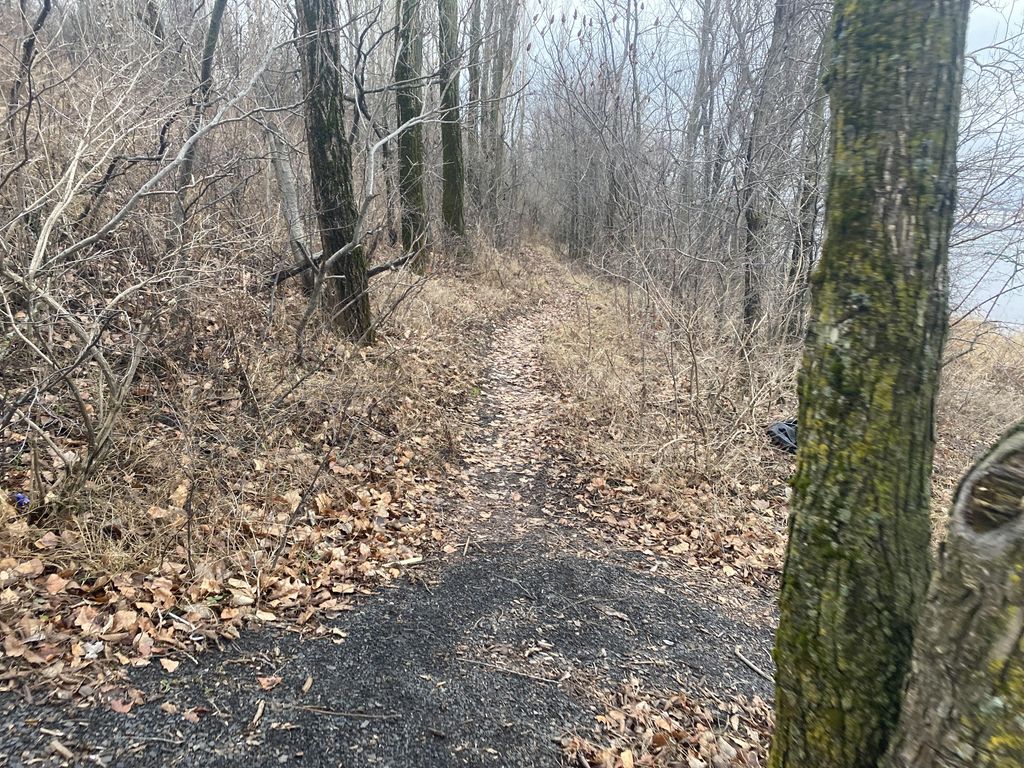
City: montreal